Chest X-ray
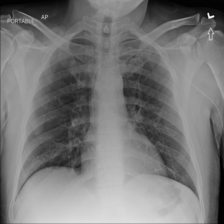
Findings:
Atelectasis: negative
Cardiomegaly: negative
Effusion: negative
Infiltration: negative
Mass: negative
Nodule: negative
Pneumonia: negative
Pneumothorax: negative
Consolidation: negative
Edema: negative
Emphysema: negative
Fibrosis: negative
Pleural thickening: negative
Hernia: negative